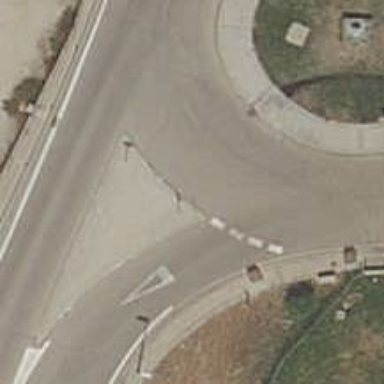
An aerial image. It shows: Road with "give way" sign.